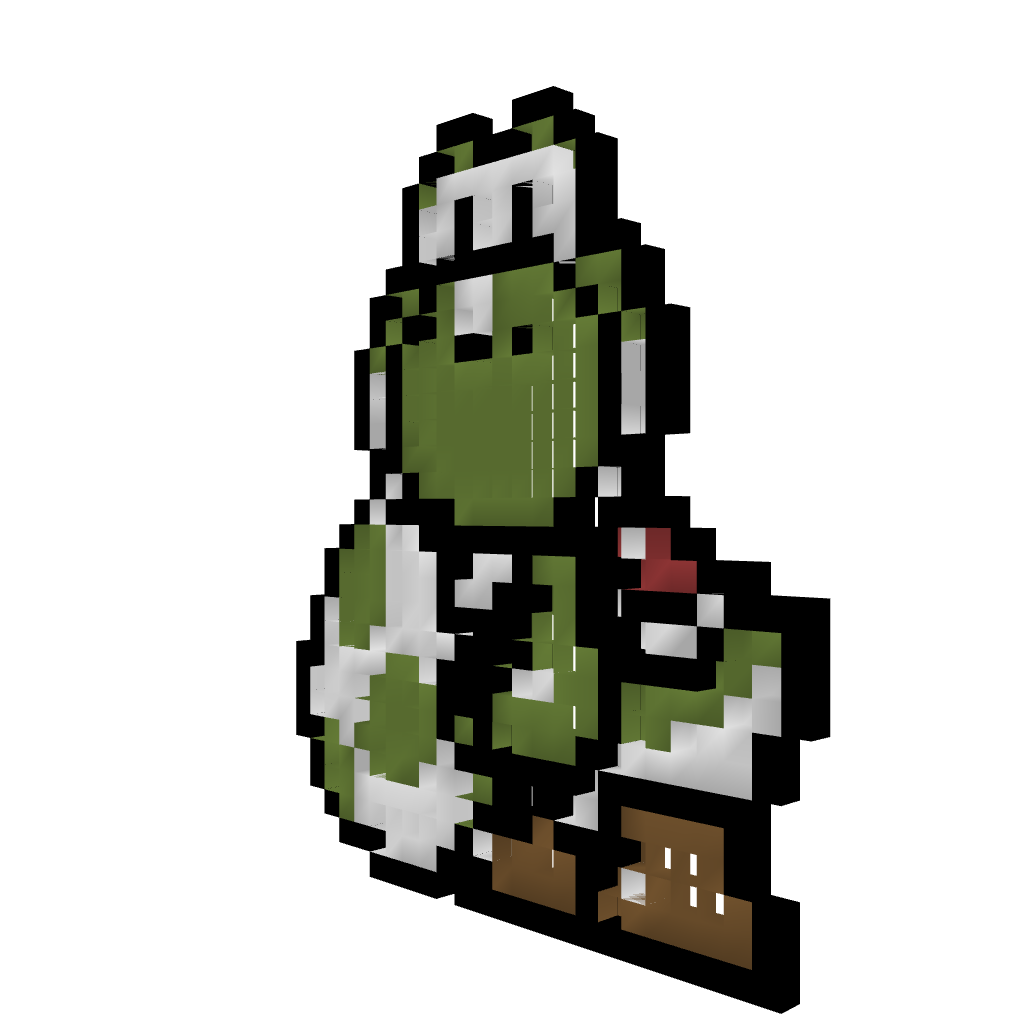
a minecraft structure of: Yoshi 8-Bit Style [Looking at You with Egg] high quality